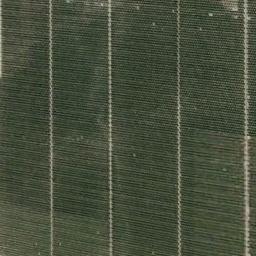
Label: rectangular_farmland